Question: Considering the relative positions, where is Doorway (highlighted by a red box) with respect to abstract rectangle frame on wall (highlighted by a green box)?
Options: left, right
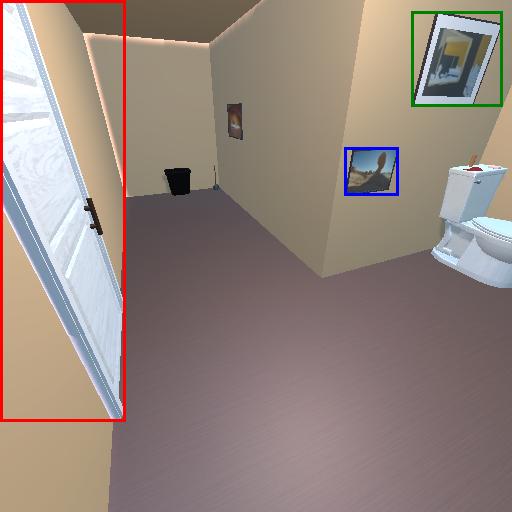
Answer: left